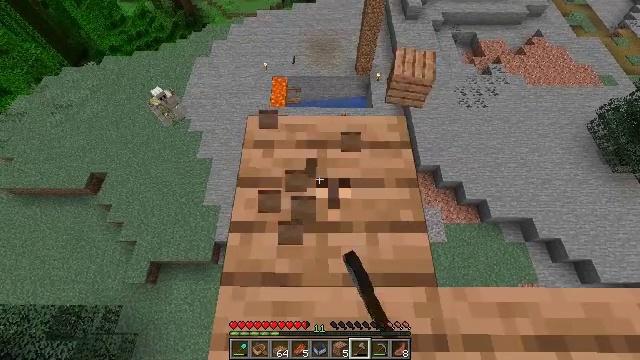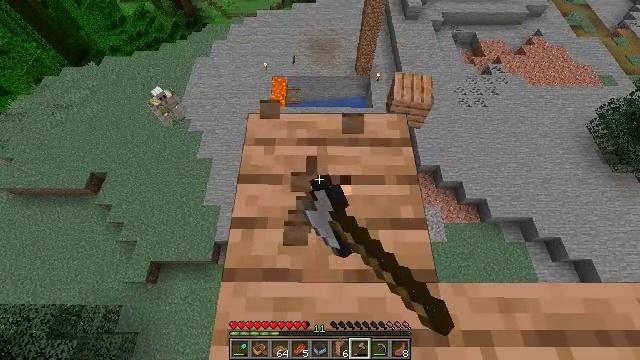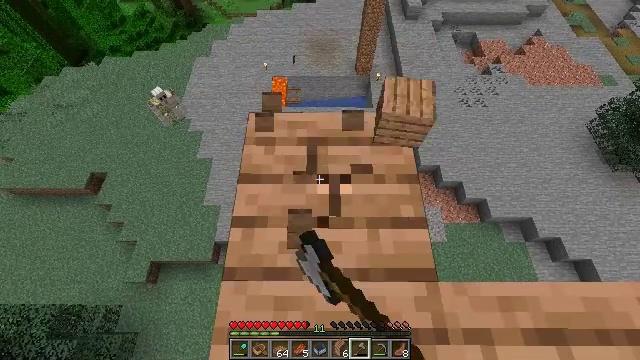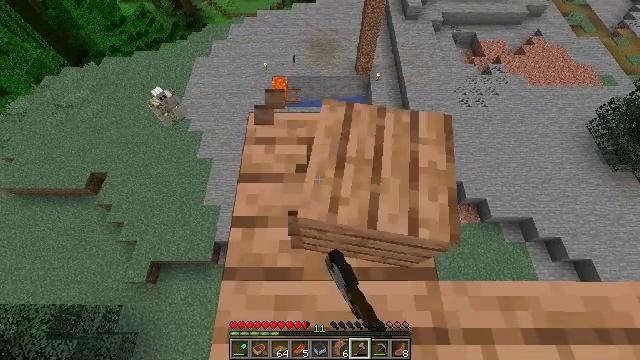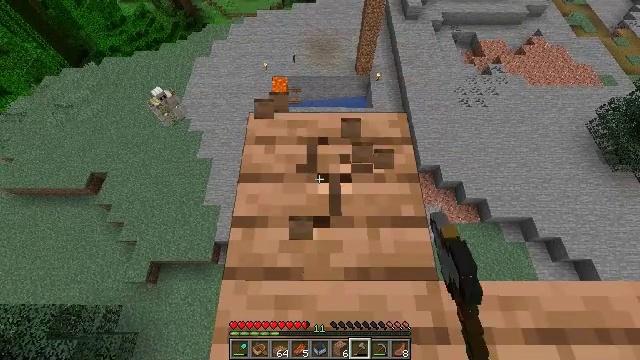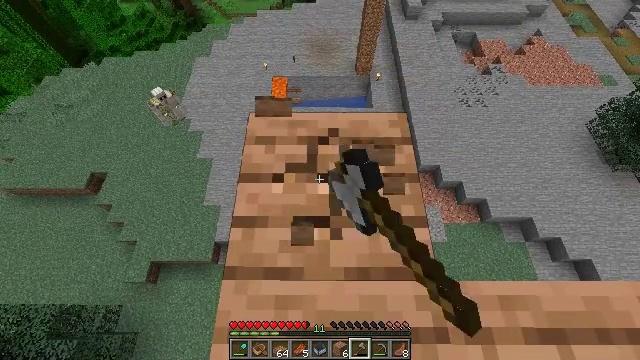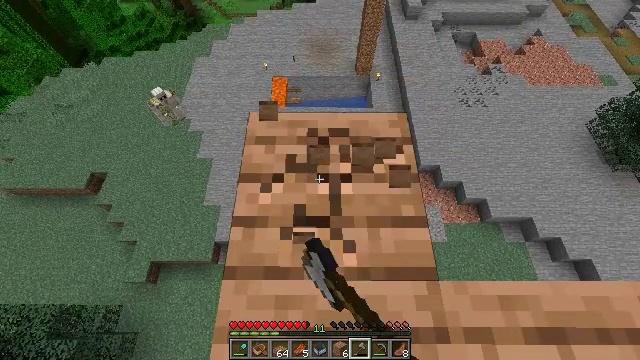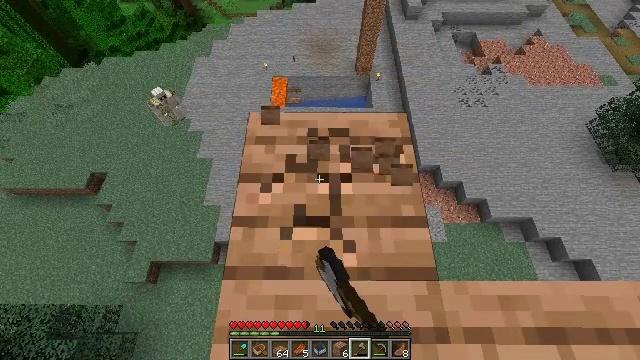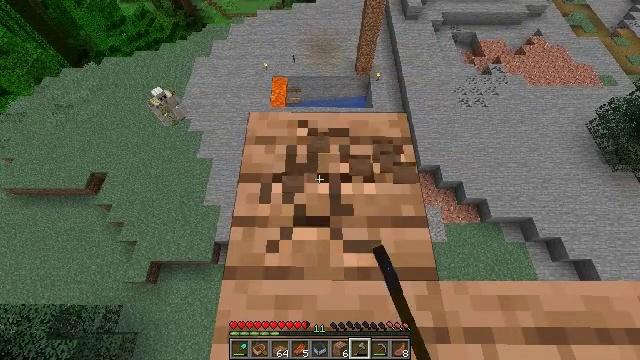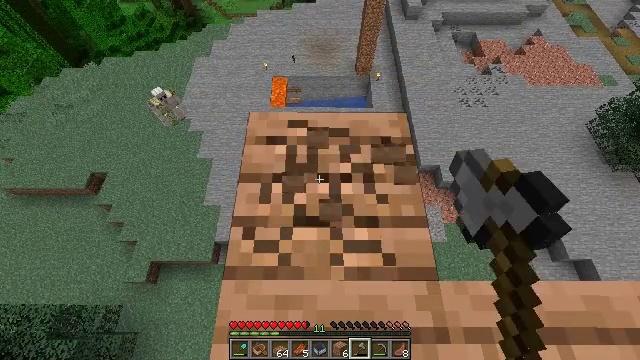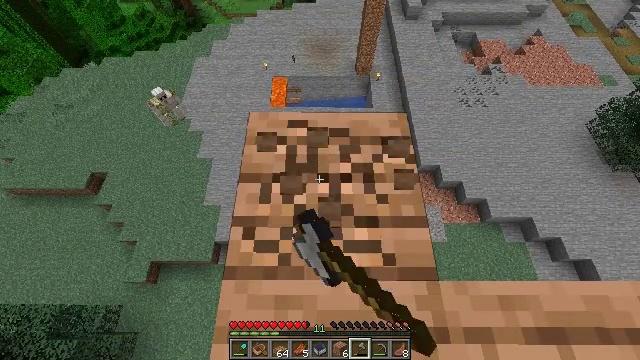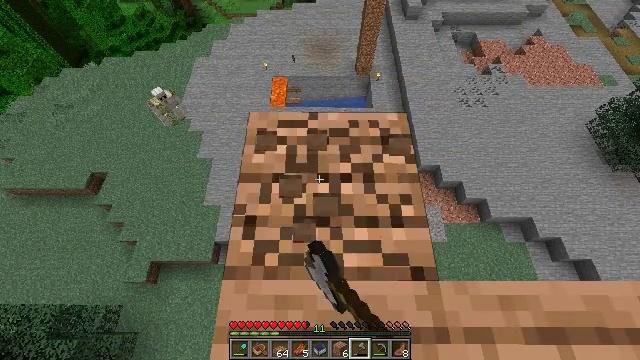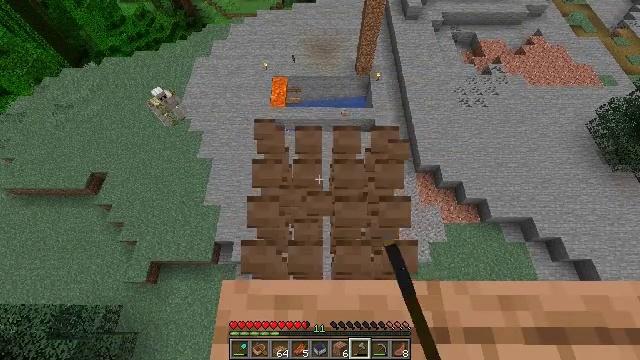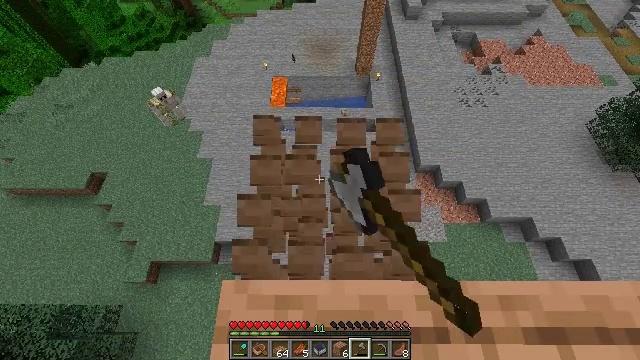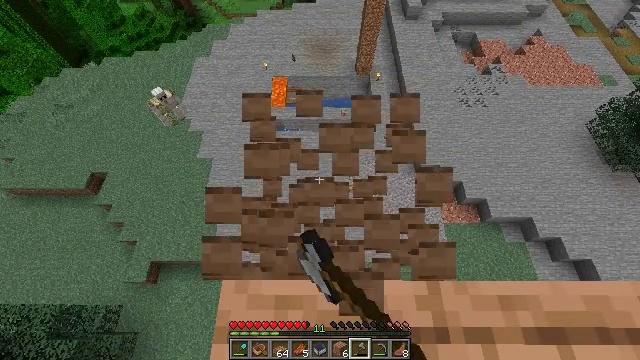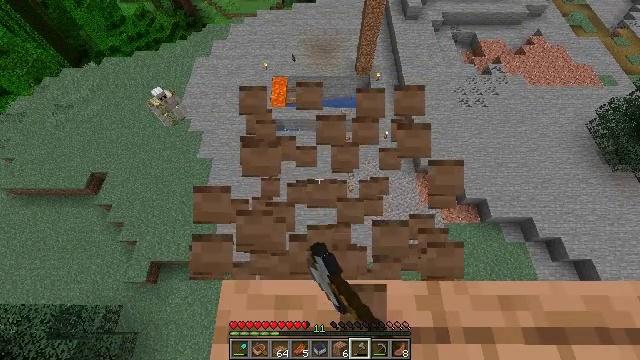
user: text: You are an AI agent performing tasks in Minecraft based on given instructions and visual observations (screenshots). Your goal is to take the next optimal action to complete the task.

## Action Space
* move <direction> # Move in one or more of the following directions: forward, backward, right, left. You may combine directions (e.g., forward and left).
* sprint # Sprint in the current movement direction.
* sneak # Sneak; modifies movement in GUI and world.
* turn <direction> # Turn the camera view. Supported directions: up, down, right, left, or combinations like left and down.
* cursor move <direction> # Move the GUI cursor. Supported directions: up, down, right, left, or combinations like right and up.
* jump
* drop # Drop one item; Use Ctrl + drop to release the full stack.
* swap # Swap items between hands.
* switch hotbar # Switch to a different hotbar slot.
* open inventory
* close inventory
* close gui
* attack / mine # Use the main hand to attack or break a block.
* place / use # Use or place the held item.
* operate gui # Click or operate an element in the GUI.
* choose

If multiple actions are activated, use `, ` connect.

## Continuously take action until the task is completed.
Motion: motion action
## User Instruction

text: Break the jungle planks to recycle them.
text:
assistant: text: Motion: sneak, attack / mine
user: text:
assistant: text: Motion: sneak, attack / mine
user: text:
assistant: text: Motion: sneak, attack / mine
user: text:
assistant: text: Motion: sneak, attack / mine
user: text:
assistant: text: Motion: sneak, attack / mine
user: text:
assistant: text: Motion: sneak, attack / mine
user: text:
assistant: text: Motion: sneak, attack / mine
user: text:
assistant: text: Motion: sneak, attack / mine
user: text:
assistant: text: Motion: sneak, attack / mine
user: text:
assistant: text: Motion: sneak, attack / mine
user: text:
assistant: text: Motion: sneak, attack / mine
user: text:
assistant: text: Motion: sneak, attack / mine
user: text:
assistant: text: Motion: sneak, attack / mine
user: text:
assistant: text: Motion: sneak, attack / mine
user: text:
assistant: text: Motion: sneak, attack / mine
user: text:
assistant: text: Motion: sneak, attack / mine
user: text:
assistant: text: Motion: sneak, attack / mine
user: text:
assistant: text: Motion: sneak, attack / mine
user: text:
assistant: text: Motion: move back, sneak, attack / mine
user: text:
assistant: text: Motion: move back, sneak, attack / mine
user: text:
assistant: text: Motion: move back, sneak, attack / mine
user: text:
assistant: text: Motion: move back, sneak, attack / mine
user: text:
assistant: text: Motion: move back, sneak
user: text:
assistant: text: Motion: move back, sneak
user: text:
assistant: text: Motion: move back, sneak
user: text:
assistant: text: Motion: move back, sneak
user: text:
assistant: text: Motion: sneak
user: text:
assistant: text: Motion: sneak, turn right
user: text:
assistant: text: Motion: sneak, turn right
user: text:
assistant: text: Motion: sneak, turn right